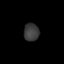
Tissue: lung
Cell type: Fibroblasts
Senescence score: 0.2379
Nuclear area (px): 266
Mean DAPI intensity: 58.831